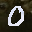
Label: 0